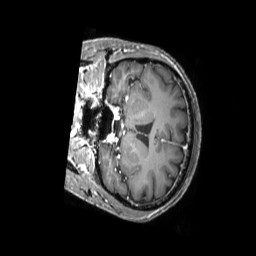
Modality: T1w
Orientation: coronal
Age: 44
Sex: female
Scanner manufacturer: philips
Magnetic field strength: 3 T
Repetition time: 0.009865 s
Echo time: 0.004593 s